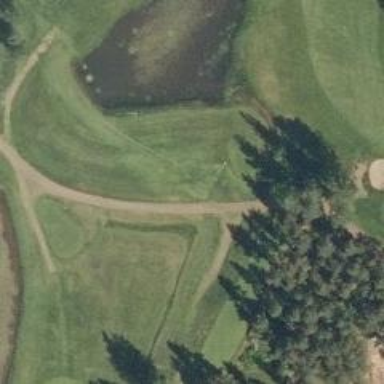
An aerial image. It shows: Path for golf carts.